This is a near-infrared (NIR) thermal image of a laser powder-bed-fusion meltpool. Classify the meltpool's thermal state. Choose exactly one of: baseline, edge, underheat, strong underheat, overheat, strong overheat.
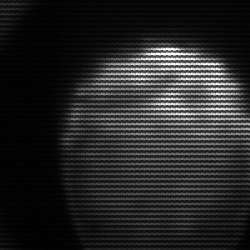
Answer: edge